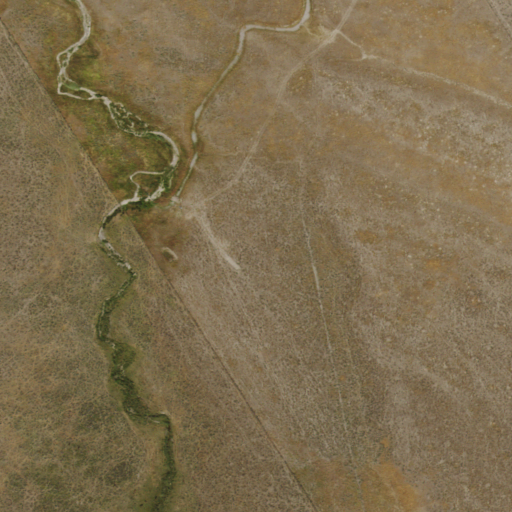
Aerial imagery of valley in Nevada named Taylor Canyon containing shrub, woody wetlands, and grassland